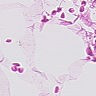
Metastatic tissue present: no